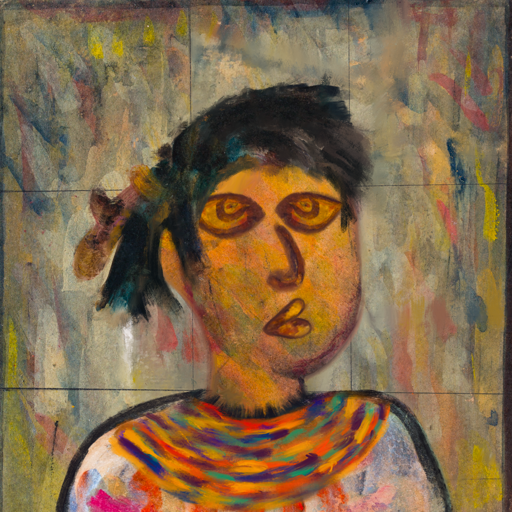
Background: GypsyMother, Head And Neck Side: Gypsy_Mother, Face Side: Comrade, Bust: Childish, Hair Side: Pipe, Head Accessory: Blank, Second Necklace: An_Impression_2, Necklace: Blank, Baby: Blank